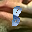
Label: 8